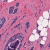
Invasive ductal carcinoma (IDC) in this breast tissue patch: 0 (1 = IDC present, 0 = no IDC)